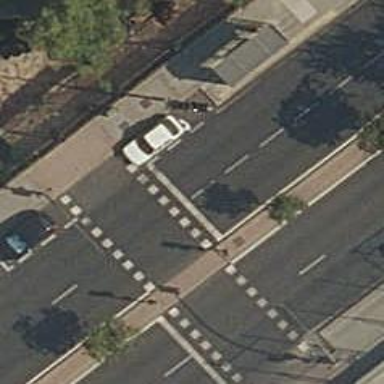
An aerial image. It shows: Traffic signals at road crossing.